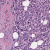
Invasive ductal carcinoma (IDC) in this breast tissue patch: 1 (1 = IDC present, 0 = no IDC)